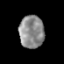
Tissue: prostate
Cell type: Epithelial cells
Senescence score: 0.339
Nuclear area (px): 799
Mean DAPI intensity: 139.125